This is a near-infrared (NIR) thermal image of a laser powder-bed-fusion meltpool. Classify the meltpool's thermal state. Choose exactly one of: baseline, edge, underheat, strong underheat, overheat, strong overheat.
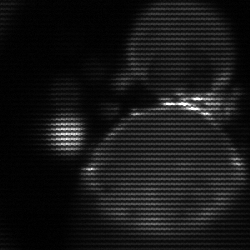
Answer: edge